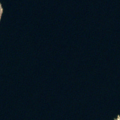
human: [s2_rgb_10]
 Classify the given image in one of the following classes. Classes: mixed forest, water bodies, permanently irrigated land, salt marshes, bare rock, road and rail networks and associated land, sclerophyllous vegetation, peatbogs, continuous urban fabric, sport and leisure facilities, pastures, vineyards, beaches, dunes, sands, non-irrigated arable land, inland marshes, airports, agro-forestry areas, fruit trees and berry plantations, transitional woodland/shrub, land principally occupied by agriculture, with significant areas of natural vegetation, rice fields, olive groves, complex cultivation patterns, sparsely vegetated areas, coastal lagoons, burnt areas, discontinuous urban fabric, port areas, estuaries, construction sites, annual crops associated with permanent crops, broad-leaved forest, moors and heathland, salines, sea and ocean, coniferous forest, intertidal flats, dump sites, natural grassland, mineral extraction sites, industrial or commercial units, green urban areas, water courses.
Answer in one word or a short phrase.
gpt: sea and ocean